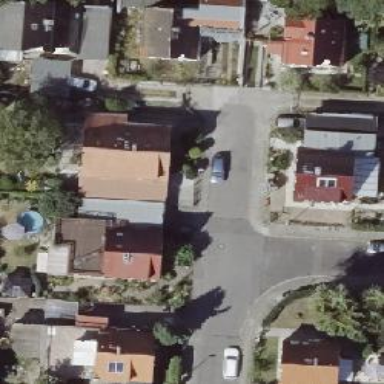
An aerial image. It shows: Residential road with asphalt surface and separate sidewalk.